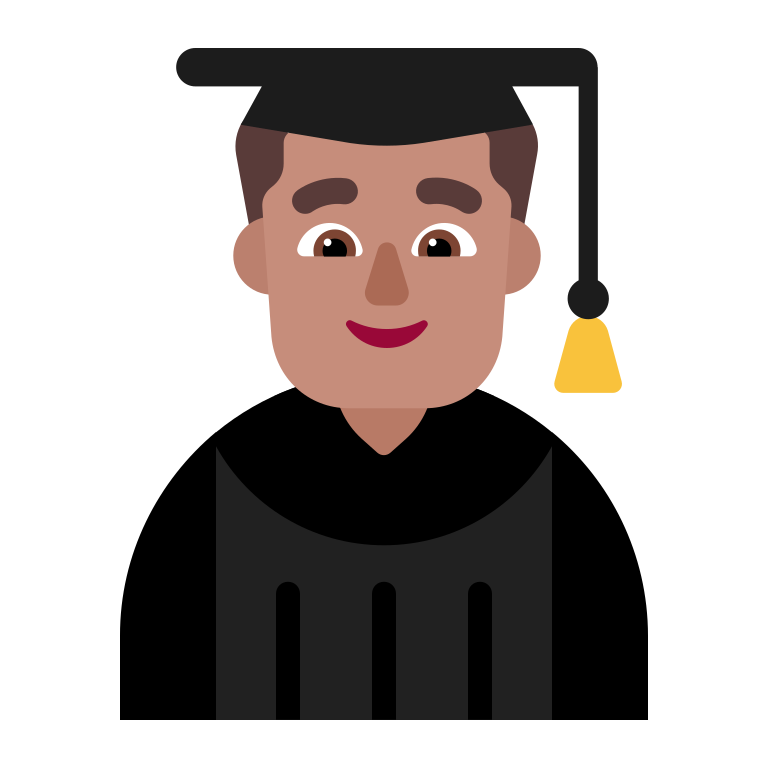
man student flat